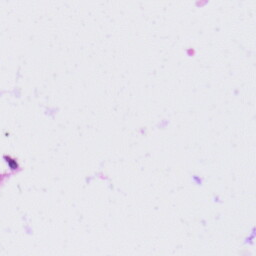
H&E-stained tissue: Tonsil